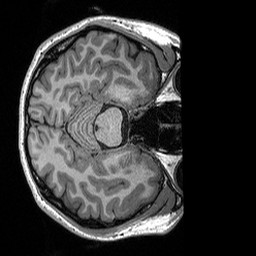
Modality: T1w
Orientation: axial
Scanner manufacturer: siemens
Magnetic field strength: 3 T
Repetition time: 2.3 s
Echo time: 0.00298 s